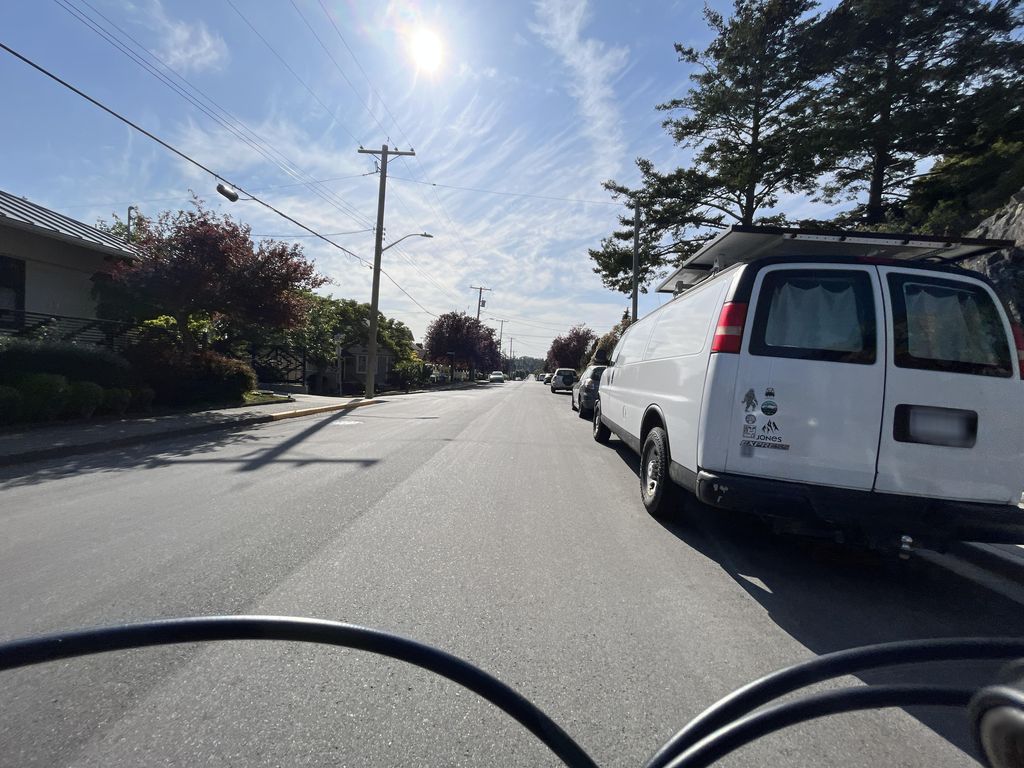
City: victoria